Interaction volume radius: 5 \u00c5
Interaction volume height: 20 \u00c5
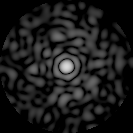
Disorder parameter: 0.8283